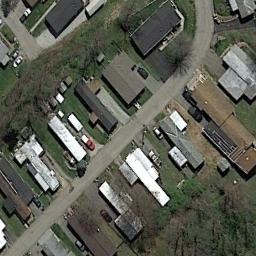
Label: residential